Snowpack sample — Snodgrass Mountain, Crested Butte, Colorado (2/4/25, 12:06 PM MST)
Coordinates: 38.923, -106.968
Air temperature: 35 °F
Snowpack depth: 80 cm
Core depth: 50 cm
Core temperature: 30.2 °F
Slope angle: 14°, slope face: 78°
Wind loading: low
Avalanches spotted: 0
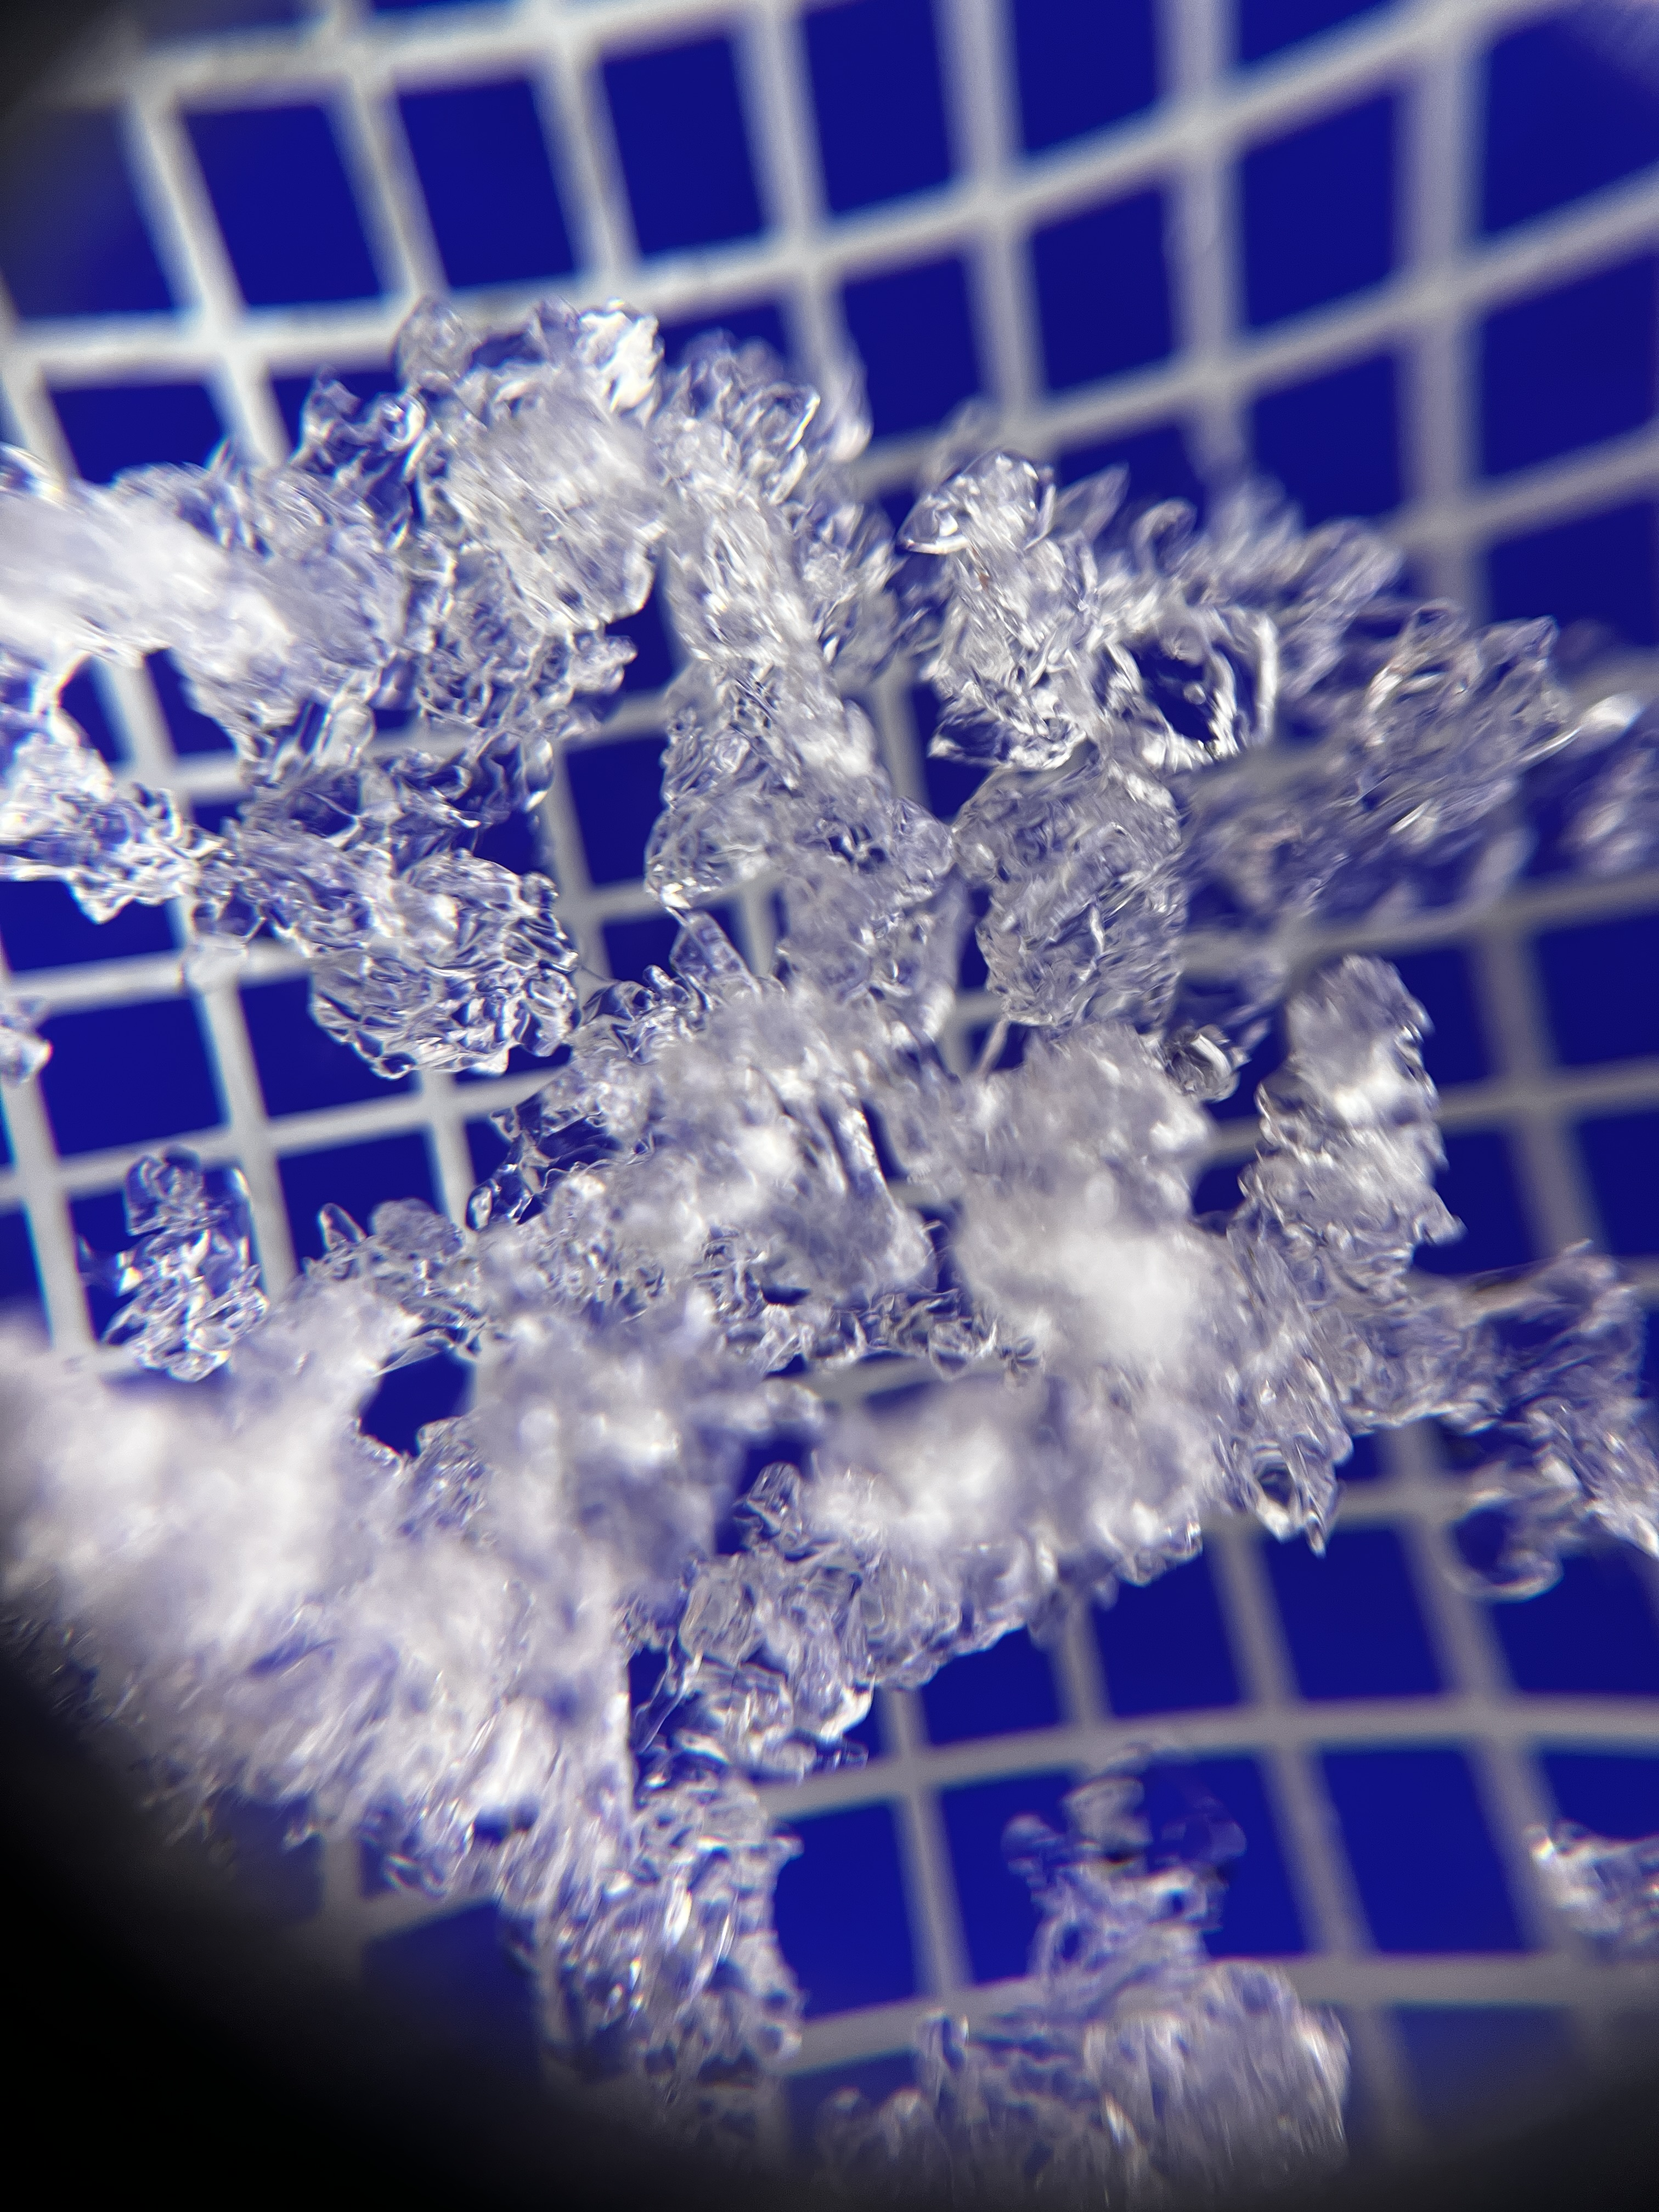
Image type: magnified_profile
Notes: No avalanches nearby, unusually warm weather for the last month reported by residents, Collected 25 yards from treeline